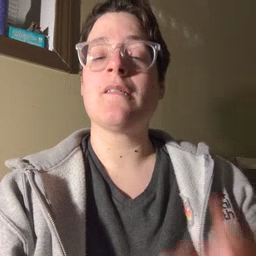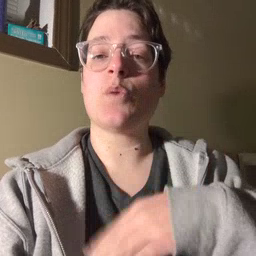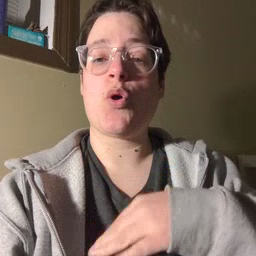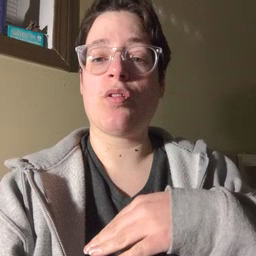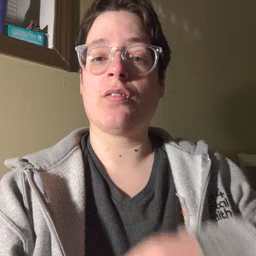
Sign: fall